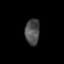
Tissue: prostate
Cell type: T cells
Senescence score: 0.2604
Nuclear area (px): 372
Mean DAPI intensity: 76.664